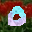
Label: 0